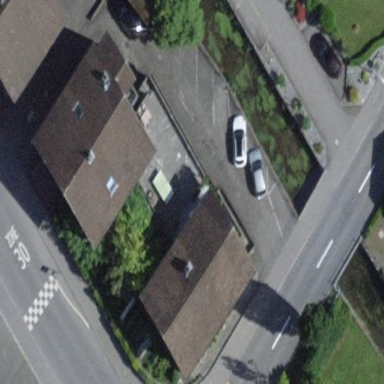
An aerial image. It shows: Image showing building with apartments.